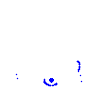
Particle: electron